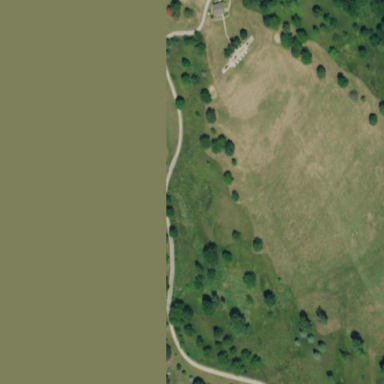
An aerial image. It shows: Driving range for golf practice.